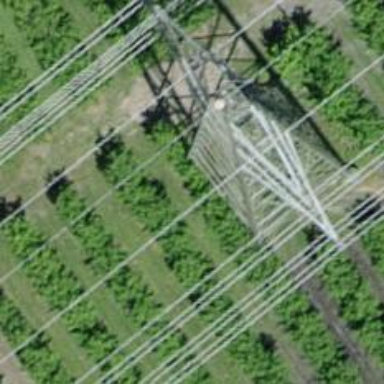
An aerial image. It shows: Power tower.